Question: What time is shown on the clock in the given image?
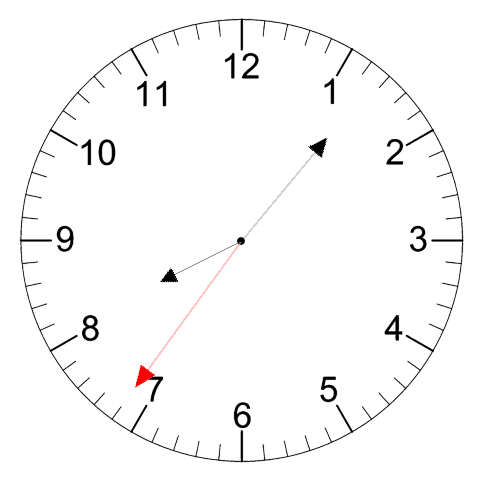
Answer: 08:06:36